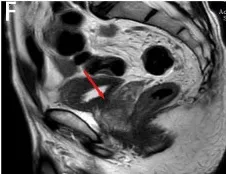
Chest computed tomography (CT) and prostate magnetic resonance imaging (MRI) scan of the patient throughout the course of diagnosis and treatment. , Imaging changes of chest CT (mediastinal window and pulmonary window) and prostate MR at different time points.
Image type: radiology (mri)